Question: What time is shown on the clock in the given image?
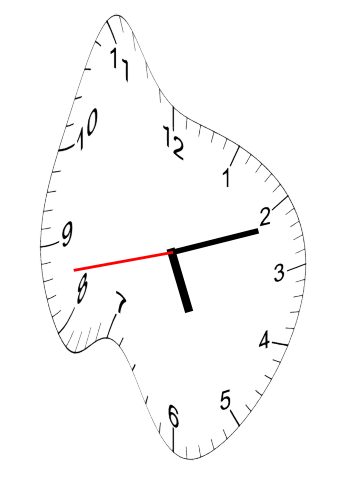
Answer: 05:11:43